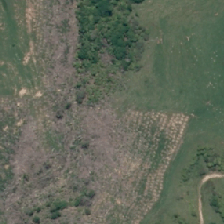
Land cover: harvested_forest